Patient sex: M
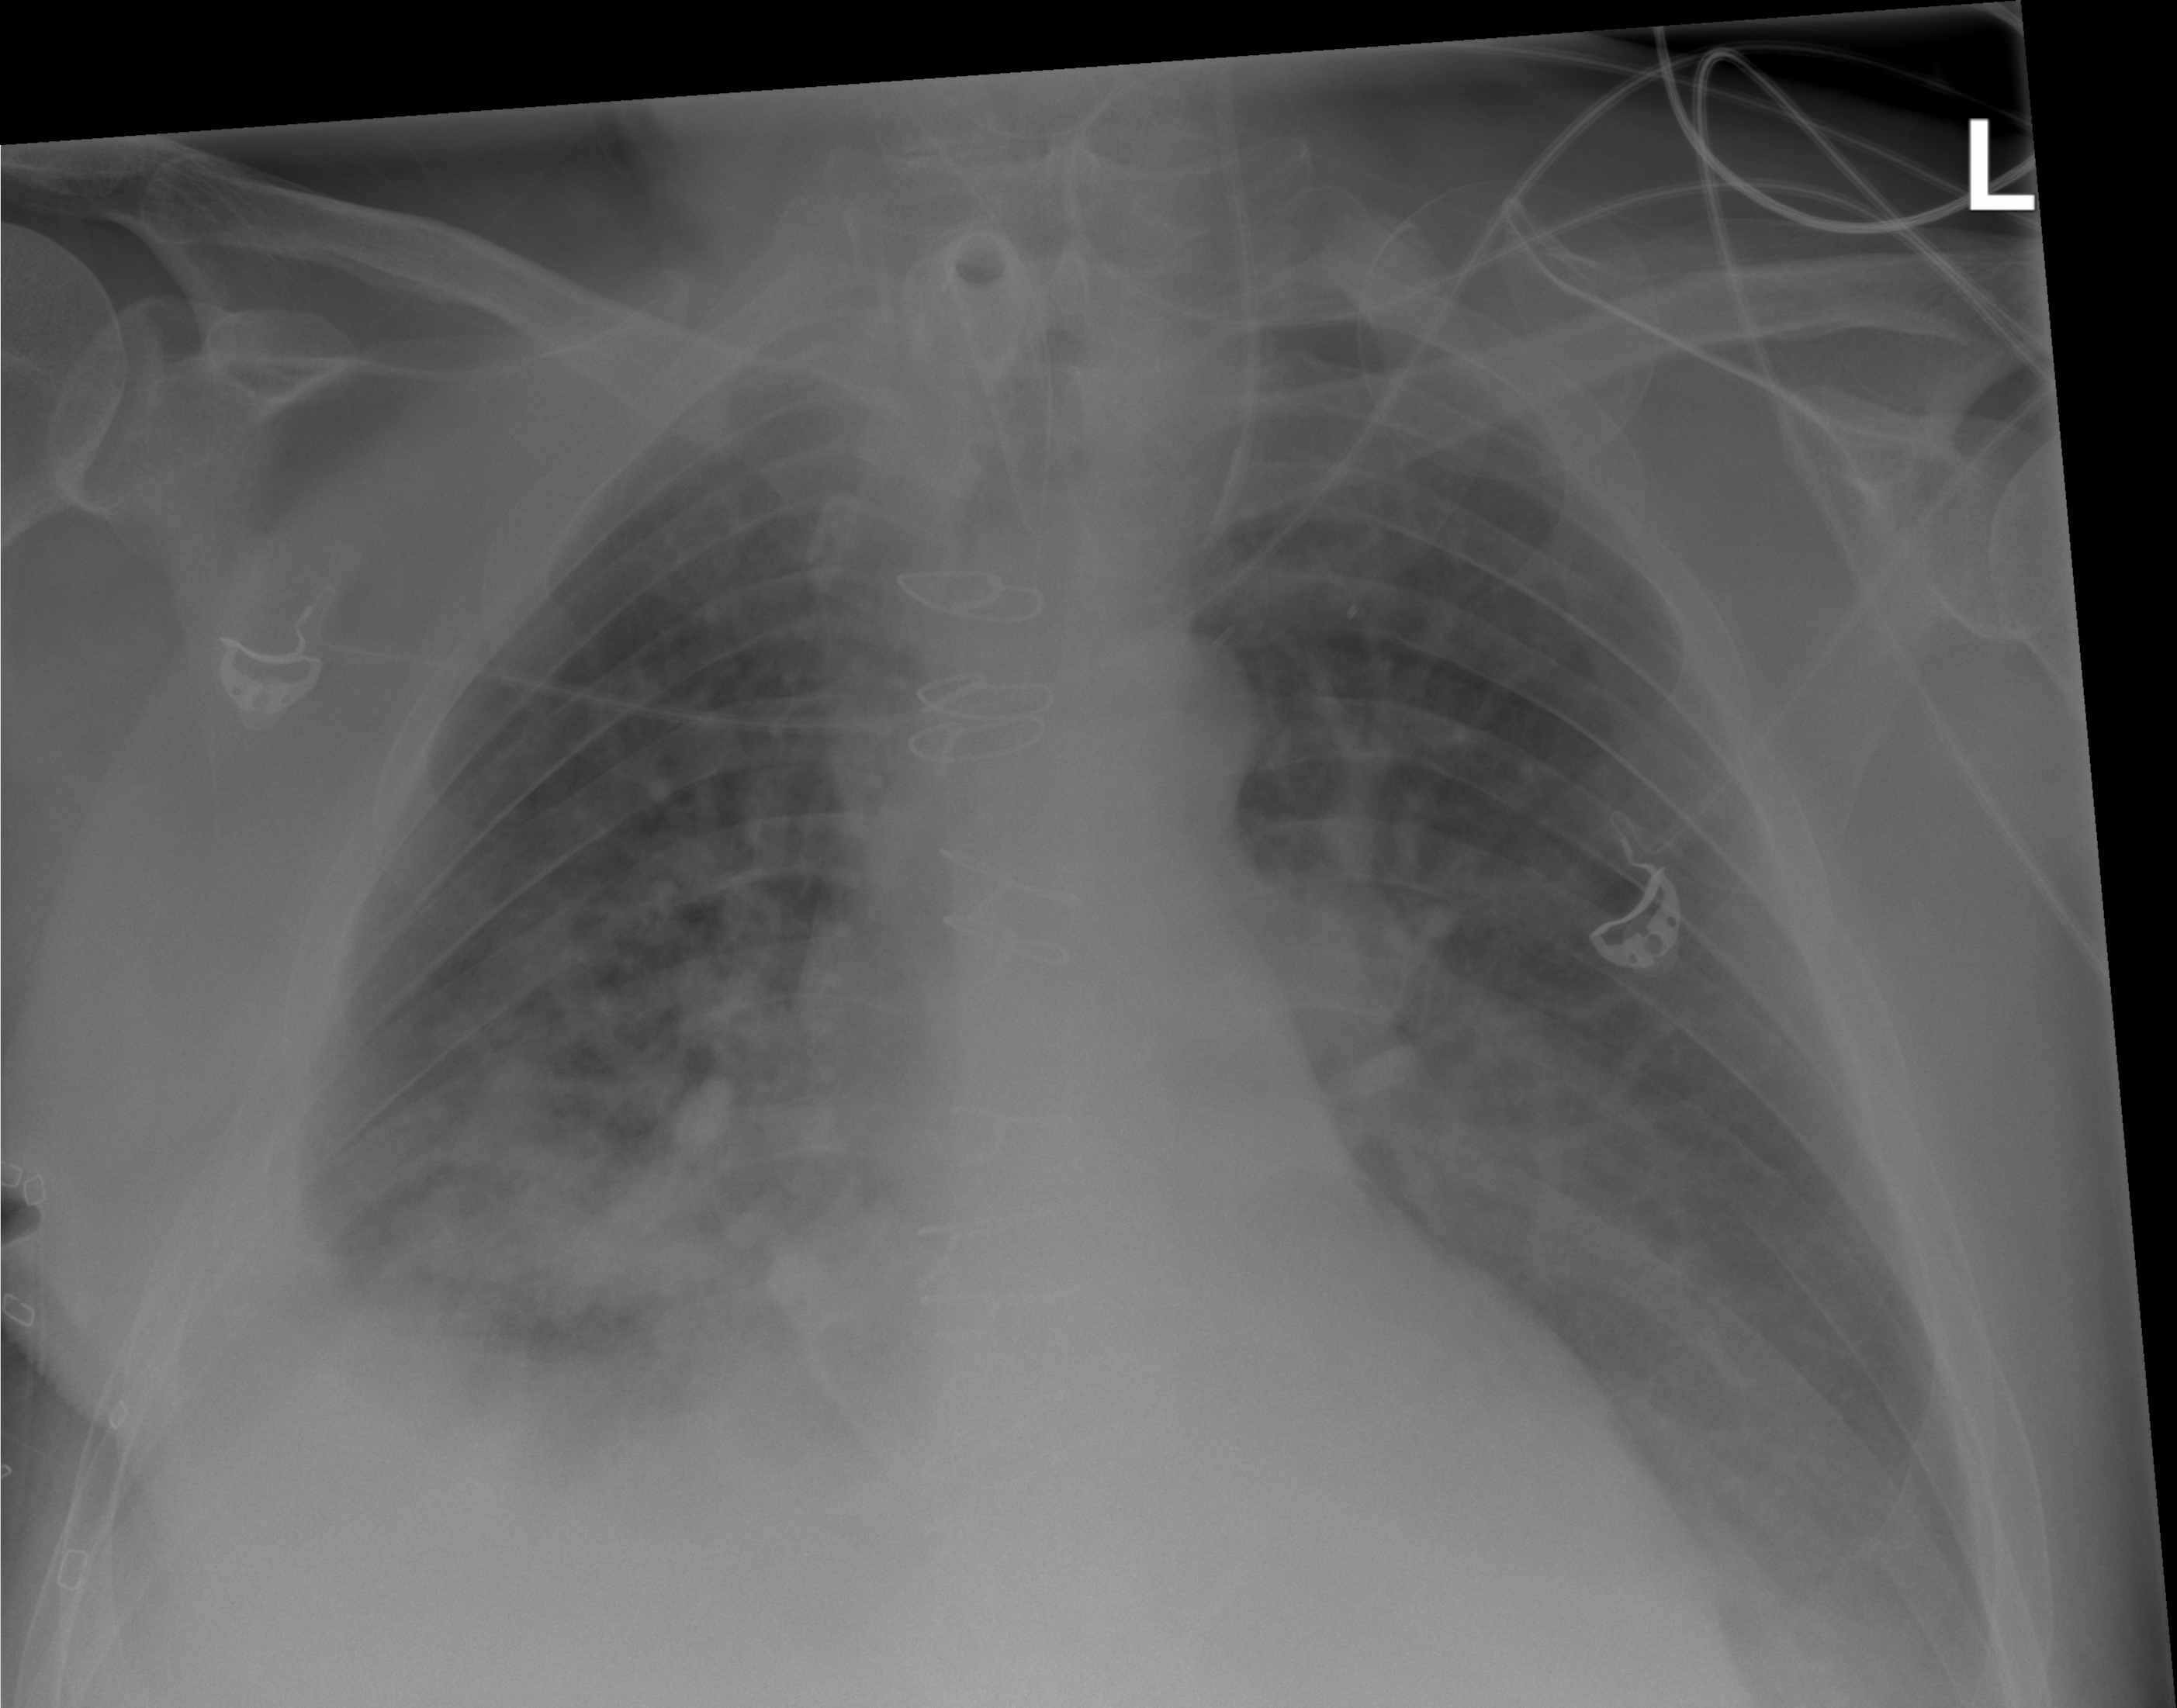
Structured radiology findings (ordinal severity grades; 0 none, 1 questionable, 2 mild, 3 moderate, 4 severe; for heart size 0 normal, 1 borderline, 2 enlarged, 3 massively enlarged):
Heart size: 2
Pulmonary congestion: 0
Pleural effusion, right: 2
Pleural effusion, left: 2
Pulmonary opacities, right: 3
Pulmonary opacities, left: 0
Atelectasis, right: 2
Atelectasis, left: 2